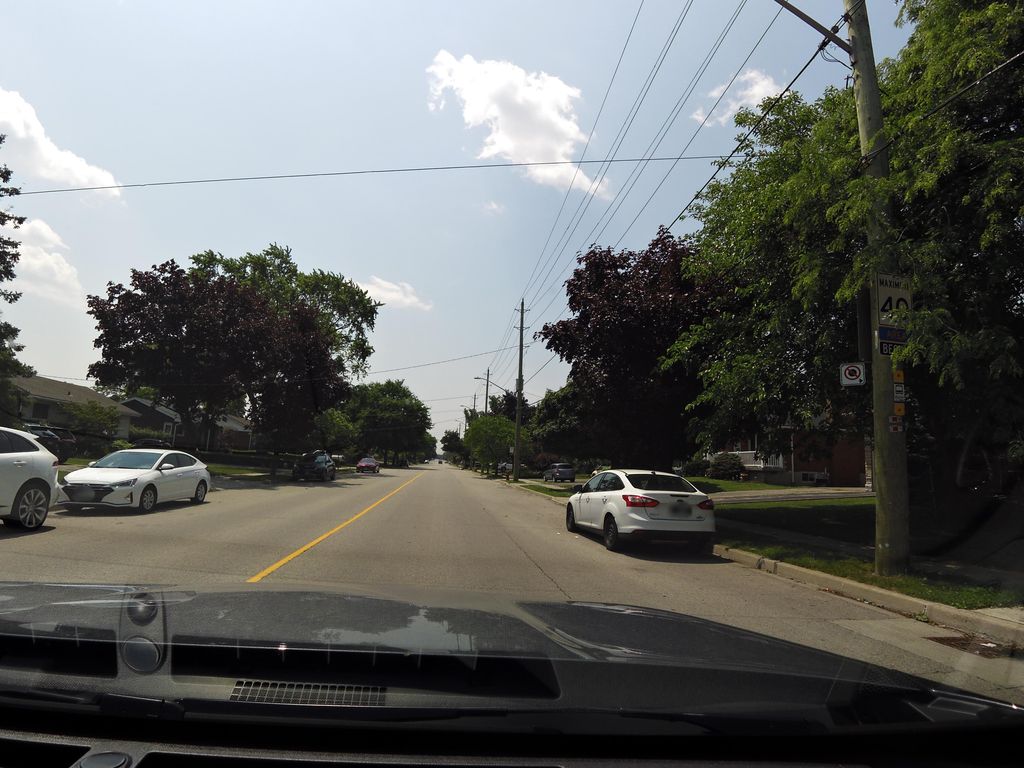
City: hamilton